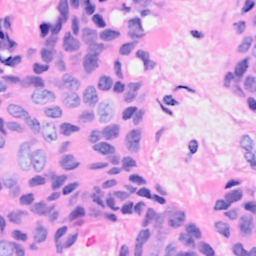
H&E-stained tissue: Breast